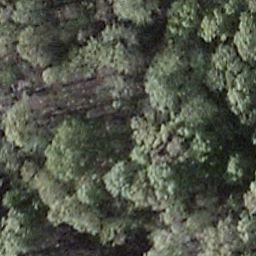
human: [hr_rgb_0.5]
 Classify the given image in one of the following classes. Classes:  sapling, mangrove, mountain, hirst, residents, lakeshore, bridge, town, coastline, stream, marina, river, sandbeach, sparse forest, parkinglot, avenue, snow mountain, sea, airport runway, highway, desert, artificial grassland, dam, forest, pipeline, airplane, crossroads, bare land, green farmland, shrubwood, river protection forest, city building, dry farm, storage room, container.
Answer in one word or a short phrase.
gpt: shrubwood